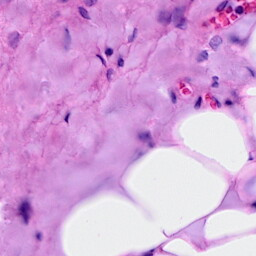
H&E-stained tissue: Breast